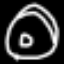
Label: donut